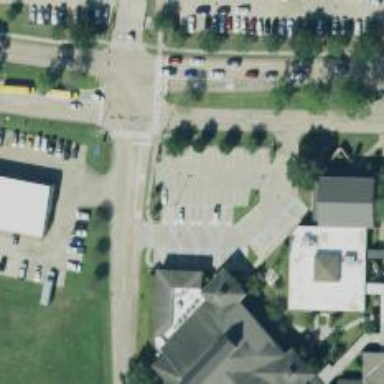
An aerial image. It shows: Footway with zebra crossing.